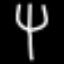
Label: fork